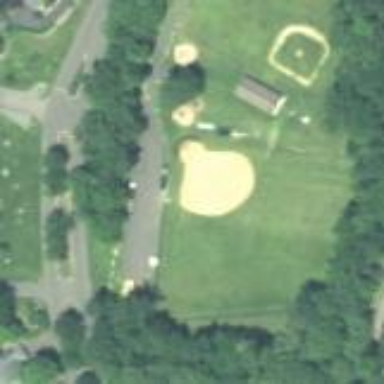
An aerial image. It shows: Baseball pitch for leisure land.